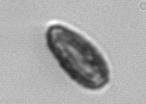
Label: Pseudochattonella_farcimen